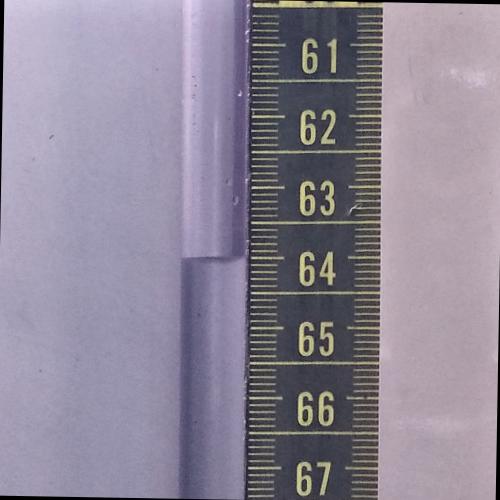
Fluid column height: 64.0 cm